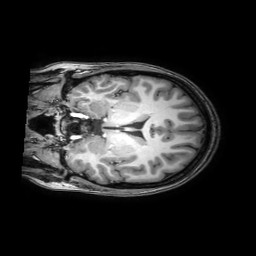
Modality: T1w
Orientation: coronal
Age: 19
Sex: female
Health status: healthy
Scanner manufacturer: philips
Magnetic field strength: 3 T
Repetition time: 0.0079 s
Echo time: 0.0035 s